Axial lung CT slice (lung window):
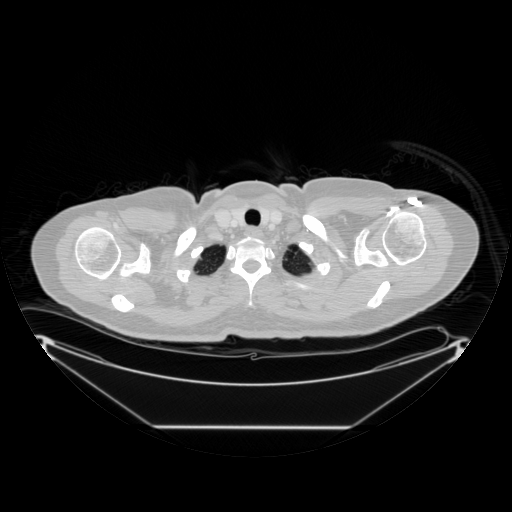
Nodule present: no